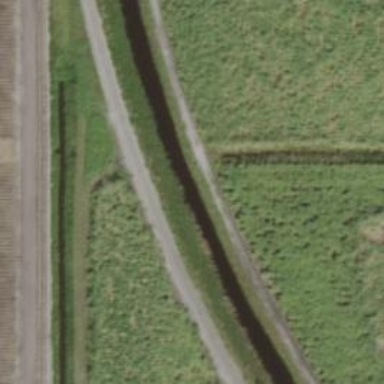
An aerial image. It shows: Railway track.